Question: : The content of the leaf nodes of my tree is HTML, but I don't want them rendered as HTML.
Many Swing components can include snippets of HTML in order to change how they are rendered. This includes the nodes of a 'JTree':
'''
DefaultMutableTreeNode myLeafNode = new DefaultMutableTreeNode("<html><body><h1>Hello World</h1></body></html>");
'''
If this node is added to the 'DefaultTreeModel', and the model to the 'JTree', it will render the content as HTML.
How do I prevent this? How do I force it to be rendered as plain text?
: @David Wallace's answer (see below) works. Here's how it looks:

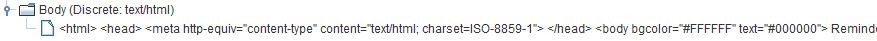
Answer: Use the 'StringEscapeUtils' class from the Apache Commons library, to escape your HTML, then put it inside '<html><body>' to tell Swing to display the result as HTML.
'''
import org.apache.commons.lang3.StringEscapeUtils;
String escapedHtml = StringEscapeUtils.escapeHtml4(htmlToDisplay);
DefaultMutableTreeNode myLeafNode =
new DefaultMutableTreeNode("<html><body>" + escapedHtml + "</body></html>");
'''